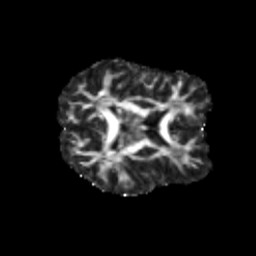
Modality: FA
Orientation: axial
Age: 19
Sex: female
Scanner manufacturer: siemens
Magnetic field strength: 3 T
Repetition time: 3.5 s
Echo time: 0.125 s